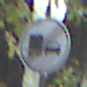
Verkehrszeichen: EndeUeberholverbotKraftfahrzeuge
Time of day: SunriseSunset
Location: Outdoor (Nature)
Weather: NotSpecified
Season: Autumn
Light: Natural